【题型】选择题　【知识点】函数　【难度】easy
已知函数$f(x)$和$g(x)$在区间$[a,b]$上的图象如图所示，那么下列说法正确的是（ ）
\vspace{1em}

A. $f(x)$在$a$到$b$之间的平均变化率大于$g(x)$在$a$到$b$之间的平均变化率

B. $f(x)$在$a$到$b$之间的平均变化率小于$g(x)$在$a$到$b$之间的平均变化率

C. 对于任意$x_0\in(a,b)$，函数$f(x)$在$x=x_0$处的瞬时变化率总大于函数$g(x)$在$x=x_0$处的瞬时变化率

D. 存在$x_0\in(a,b)$，使得函数$f(x)$在$x=x_0$处的瞬时变化率小于函数$g(x)$在$x=x_0$处的瞬时变化率
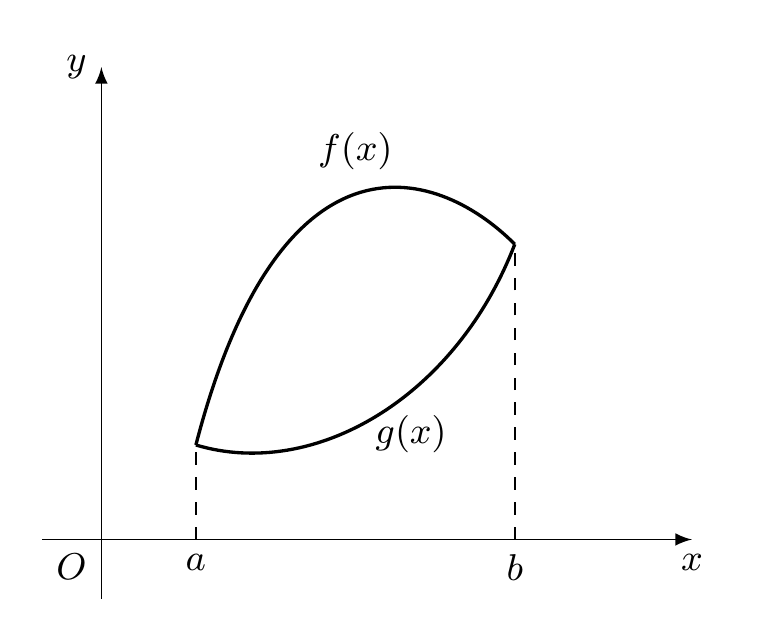
【解答】
\textbf{【答案】} D

\textbf{【分析】} 由函数在某一区间上的平均变化率的定义，可以判定选项A、B错误；由函数在某一点处的瞬时变化率是函数在该点处的导数，即函数在该点处的切线的斜率，可以判定选项C错误，D正确。

\textbf{【解答】}
解：对于A、B，$\because f(x)$在$a$到$b$之间的平均变化率是$\frac{f(b)-f(a)}{b-a}$，

$g(x)$在$a$到$b$之间的平均变化率是$\frac{g(b)-g(a)}{b-a}$，

$\therefore \frac{f(b)-f(a)}{b-a}=\frac{g(b)-g(a)}{b-a}$，即二者相等；

$\therefore$选项A、B错误；

对于C、D，$\because$函数$f(x)$在$x=x_0$处的瞬时变化率是函数$f(x)$在$x=x_0$处的导数，即函数$f(x)$在$x=x_0$处的切线的斜率，

同理函数$g(x)$在$x=x_0$处的瞬时变化率是函数$g(x)$在$x=x_0$处的导数，即函数$g(x)$在$x=x_0$处的切线的斜率，

由图形知，选项C错误，D正确。

故选：D.